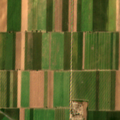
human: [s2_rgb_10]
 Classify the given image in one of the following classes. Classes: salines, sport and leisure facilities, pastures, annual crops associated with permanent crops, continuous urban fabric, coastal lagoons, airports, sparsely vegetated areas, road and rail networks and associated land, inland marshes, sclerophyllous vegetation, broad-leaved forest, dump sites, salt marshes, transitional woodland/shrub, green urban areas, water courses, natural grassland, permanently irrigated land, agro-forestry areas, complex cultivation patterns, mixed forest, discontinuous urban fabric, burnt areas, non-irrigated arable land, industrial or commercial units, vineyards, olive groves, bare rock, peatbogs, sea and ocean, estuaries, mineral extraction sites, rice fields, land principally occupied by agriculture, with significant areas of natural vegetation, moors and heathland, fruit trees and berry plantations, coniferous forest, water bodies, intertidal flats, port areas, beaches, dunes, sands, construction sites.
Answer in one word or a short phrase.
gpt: non-irrigated arable land